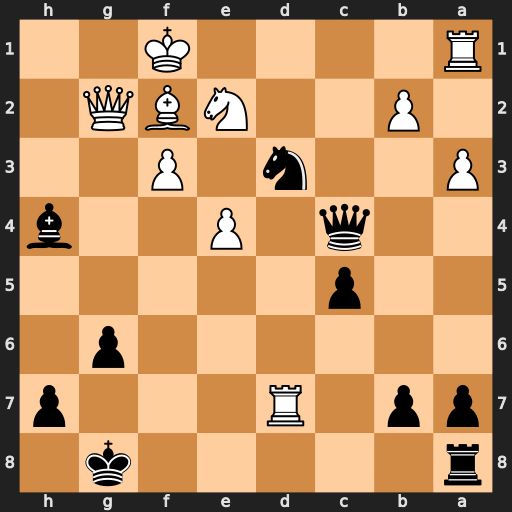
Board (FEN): r5k1/pp1R3p/6p1/2p5/2q1P2b/P2n1P2/1P2NBQ1/R4K2
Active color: b
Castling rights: -
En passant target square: -
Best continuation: Nf4 Re1 Nxg2